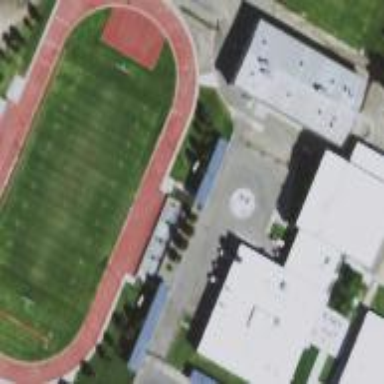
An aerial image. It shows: Grass pitch used for American football and soccer activities.